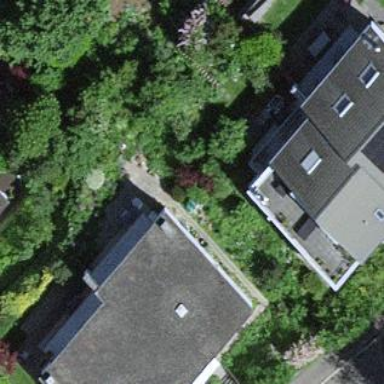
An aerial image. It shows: Simple house.